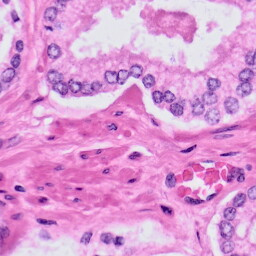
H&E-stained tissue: Prostate